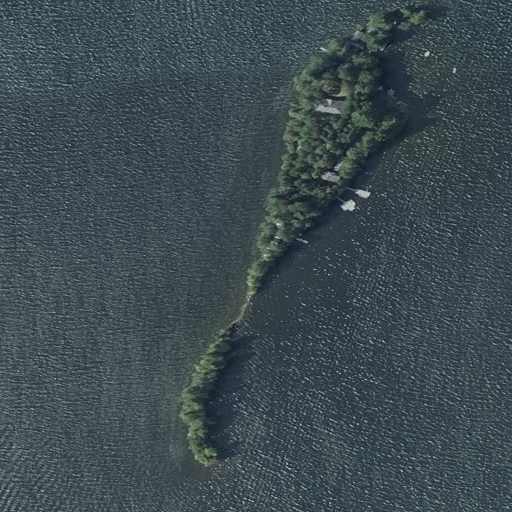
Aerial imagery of island in Maine named Pine Island containing open water, grassland, evergreen forest, and low intensity development